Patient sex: M
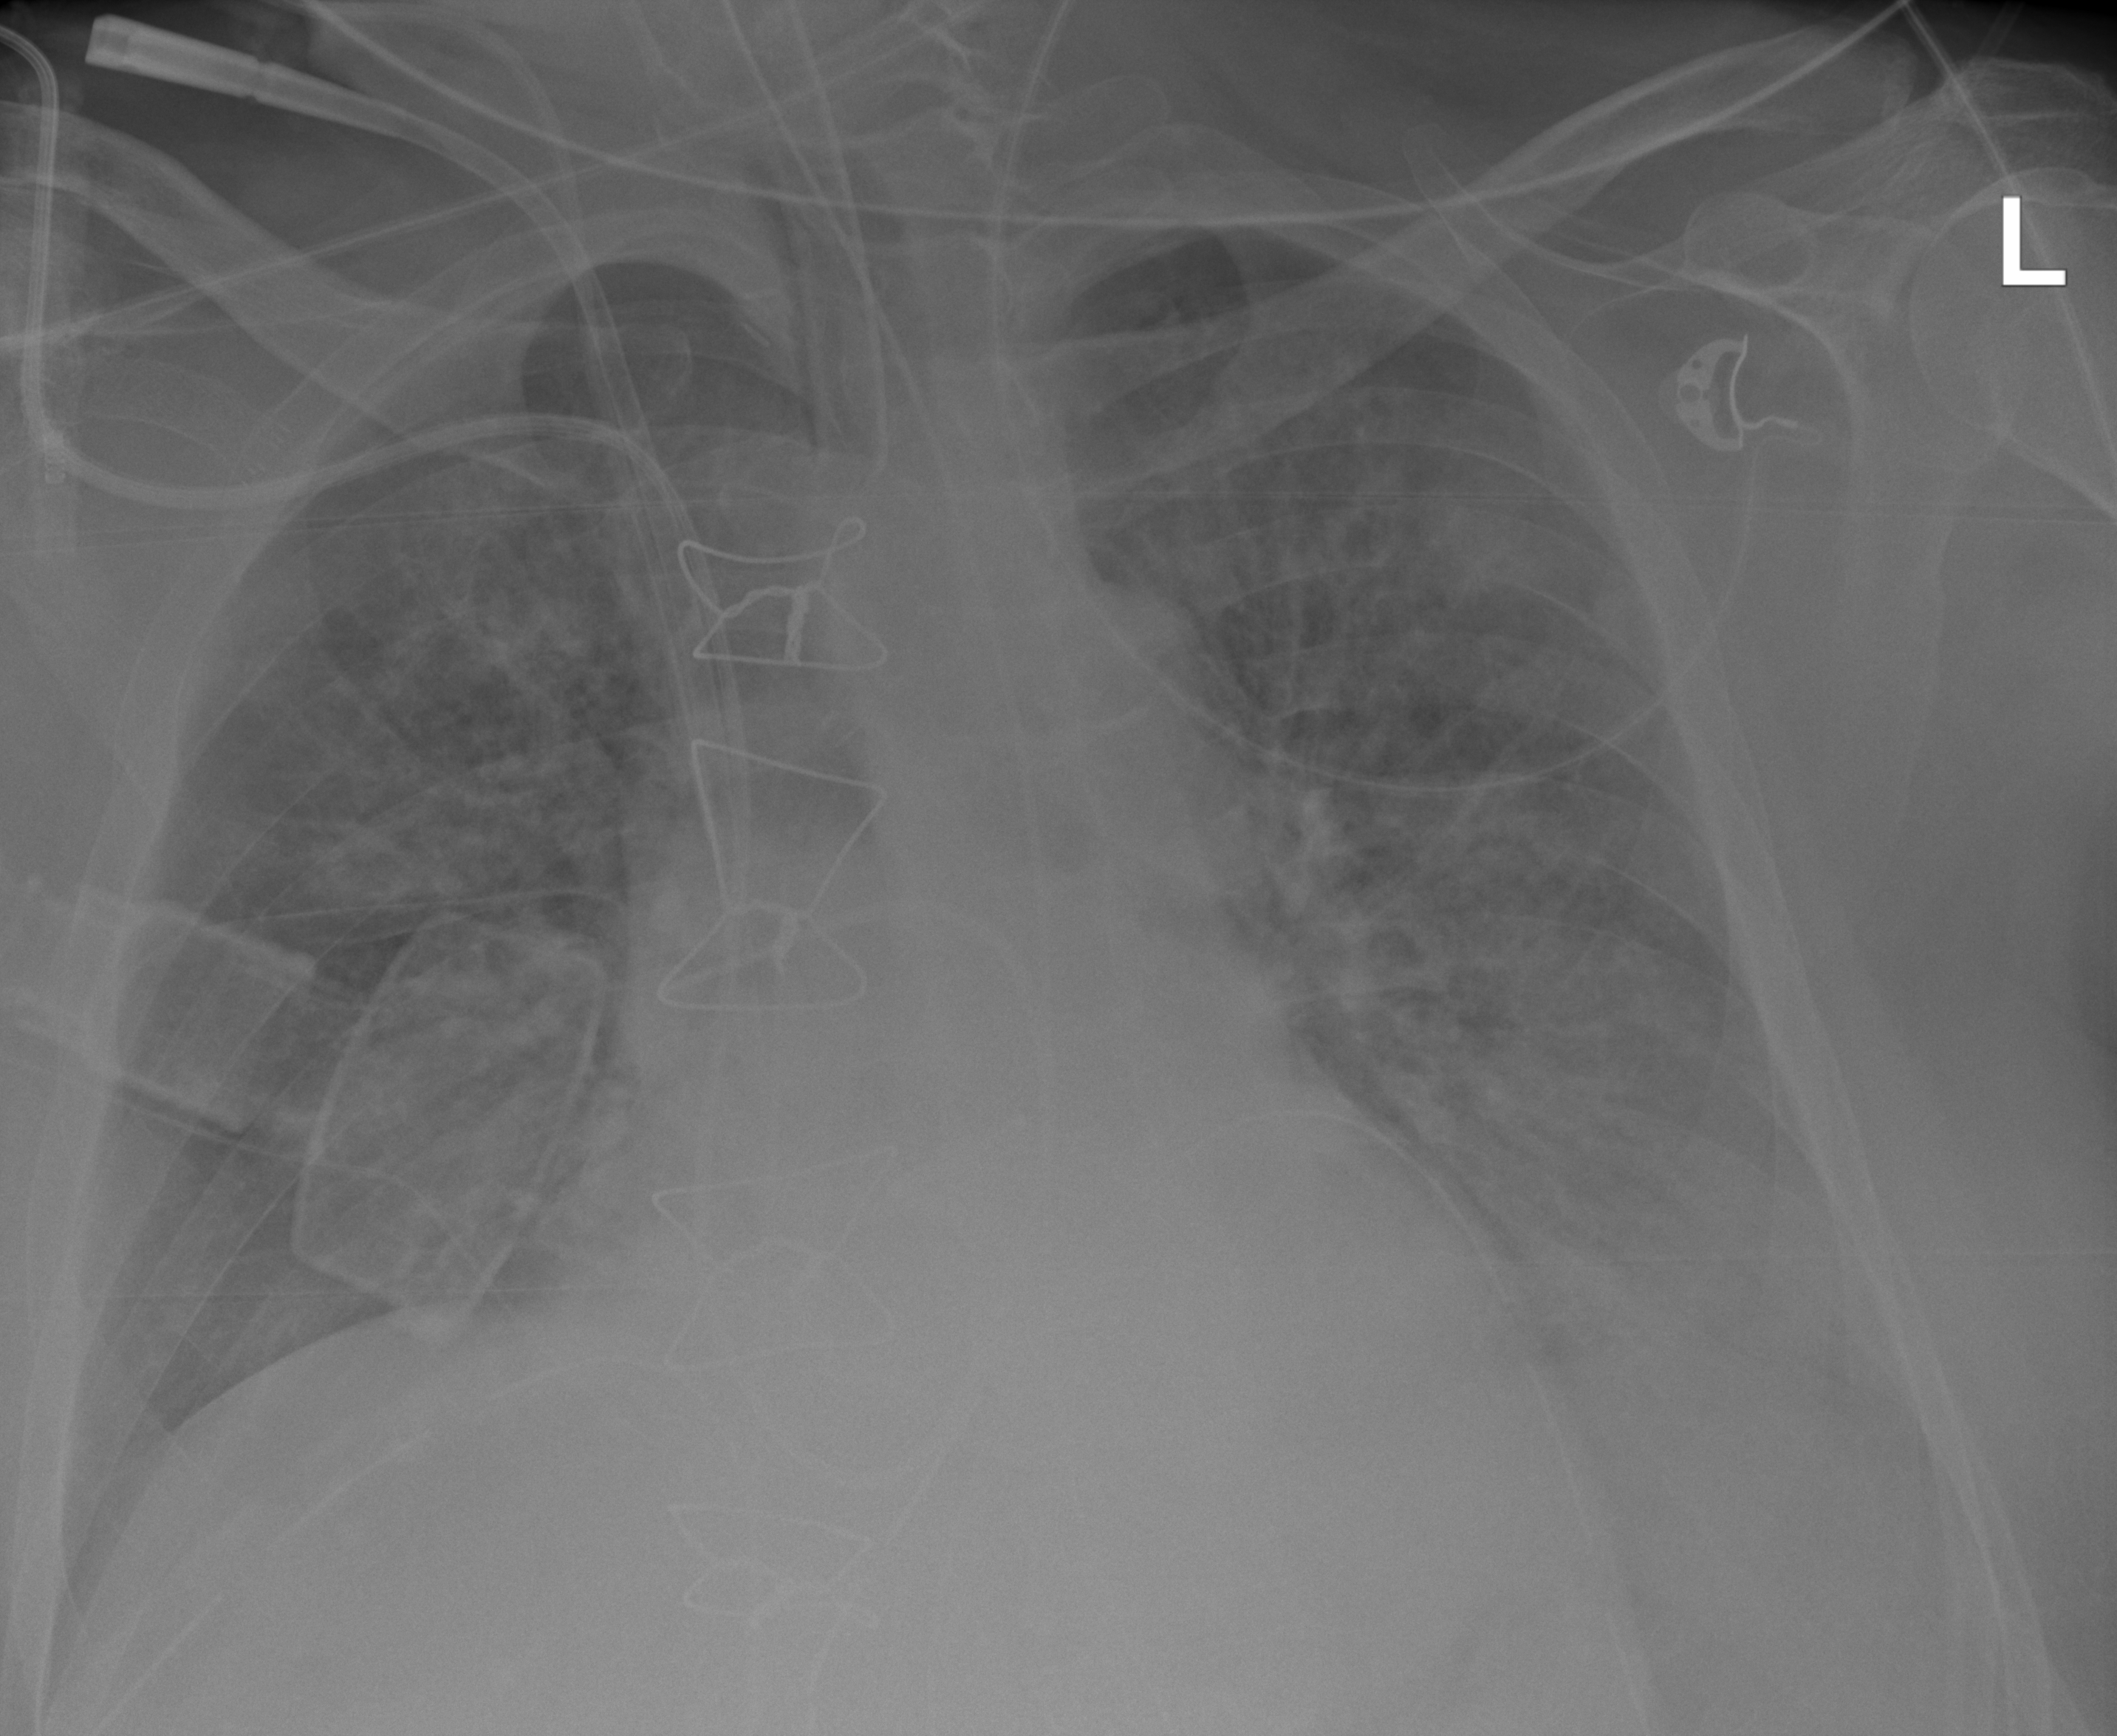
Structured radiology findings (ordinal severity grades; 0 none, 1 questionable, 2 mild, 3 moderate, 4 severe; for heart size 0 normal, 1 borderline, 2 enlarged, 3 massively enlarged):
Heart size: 2
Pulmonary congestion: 3
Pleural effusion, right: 0
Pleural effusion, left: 2
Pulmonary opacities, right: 2
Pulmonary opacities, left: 3
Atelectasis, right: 0
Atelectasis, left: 2